Question: I'm new to Android Studio so this may be easy for some of you.
I have a spinner that reads Names of Visitors from Firebase Database.
Once the Name is chosen and a button is clicked I want that child to be removed from the Database.
This is my code for Spinner in onCreate:
'''
databaseVisitors = FirebaseDatabase.getInstance().getReference();
databaseVisitors.child("visitorsToCO").addListenerForSingleValueEvent(new ValueEventListener() {
@Override
public void onDataChange(DataSnapshot datasnapshot) {
final List<String> visitorsToCO = new ArrayList<String>();
for (DataSnapshot areaSnapshot: datasnapshot.getChildren()) {
String visitorName = areaSnapshot.child("visitorName").getValue(String.class);
if (visitorName!=null){
visitorsToCO.add(visitorName);
}
}
Spinner spinnerV = (Spinner) findViewById(R.id.visitorName);
ArrayAdapter<String> arrayAdapter = new ArrayAdapter<String>(CheckOutActivity.this, android.R.layout.simple_spinner_item, visitorsToCO);
arrayAdapter.setDropDownViewResource(android.R.layout.simple_spinner_dropdown_item);
spinnerV.setAdapter(arrayAdapter);
}
'''
And this is my code for the button:
'''
btnCheckOut2.setOnClickListener(new View.OnClickListener() {
@Override
public void onClick(View v) {
addVisitorCheckOut();
deleteVisitorToCO();
openMainActivity();
}
});
public void deleteVisitorToCO()
{
databaseVisitors = FirebaseDatabase.getInstance().getReference("visitorsToCO");
final String name = visitorName.getSelectedItem().toString();
Query query = databaseVisitors.child("visitorsToCO").orderByChild("visitorName").equalTo(name);
query.addListenerForSingleValueEvent(new ValueEventListener() {
@Override
public void onDataChange(DataSnapshot dataSnapshot) {
for (DataSnapshot itemSnapshot : dataSnapshot.getChildren()) {
itemSnapshot.getRef().removeValue();
}
}
@Override
public void onCancelled(DatabaseError databaseError) {
}
});
}
'''

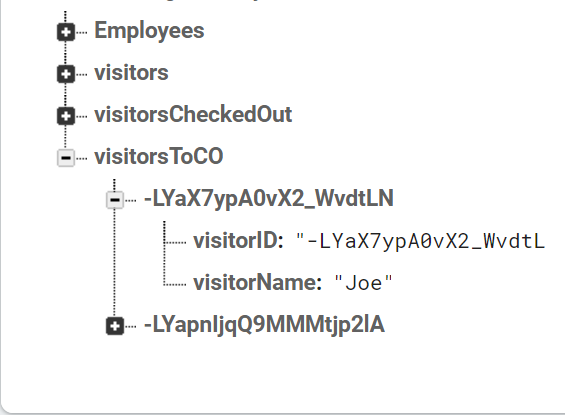
Answer: '''
databaseVisitors = FirebaseDatabase.getInstance().getReference();
databaseVisitors.child("visitorsToCO").addListenerForSingleValueEvent(new ValueEventListener() {
@Override
public void onDataChange(DataSnapshot datasnapshot) {
for (DataSnapshot areaSnapshot: datasnapshot.getChildren()) {
if(areaSnapshot.child(visitorName).getValue().toString().equals(spinnerV.getSelectedItem().toString()))
{
areaSnapShot.setValue(null);
}
}
}
'''